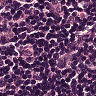
Metastatic tissue present: no